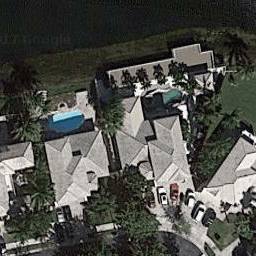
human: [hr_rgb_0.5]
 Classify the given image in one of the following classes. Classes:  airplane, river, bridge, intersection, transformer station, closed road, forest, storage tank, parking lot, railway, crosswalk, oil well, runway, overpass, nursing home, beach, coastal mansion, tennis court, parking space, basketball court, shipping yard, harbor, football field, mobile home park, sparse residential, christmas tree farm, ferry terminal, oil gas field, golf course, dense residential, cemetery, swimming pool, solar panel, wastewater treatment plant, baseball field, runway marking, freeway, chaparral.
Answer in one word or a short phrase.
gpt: coastal mansion